Here is a 2-D grayscale rendering of raw rotating-machine vibration samples (signal-to-image). Classify the rotor condition as one of: normal, misalignment, unbalance, looseness.
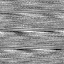
Answer: looseness